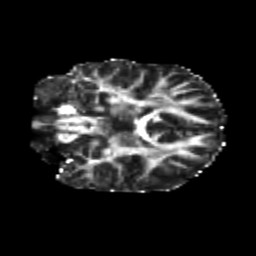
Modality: FA
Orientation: coronal
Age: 9
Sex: male
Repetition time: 9.4 s
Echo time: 0.089 s